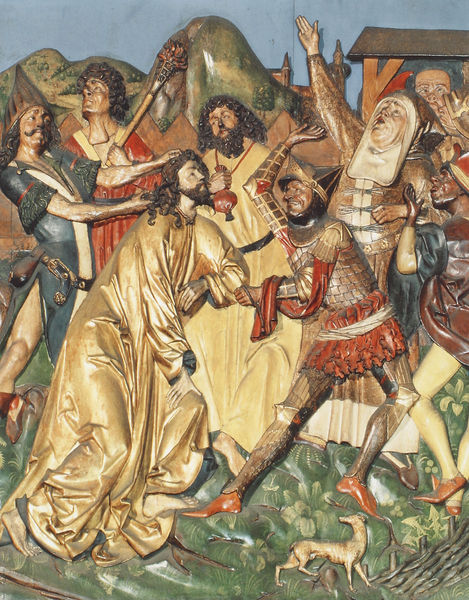
Titel: Krakau, Pfarrkirche Maria Himmelfahrt (Marienkirche), Hochaltar
Künstler: Veit Stoß
Standort: Krakau (Kraków), Marienkirche (EU - PL)
Schlagwörter: berg, blau, gruppe, himmel, kampf, umhang, frauen, gelb, grün, menschen, bunt, grau, holz, männer, gras, haus, hund, rot, tier, bart, bärte, arm, hügel, gewand, gold, garten, relief, holzschnitt, schuhe, berge, kette, figuren, soldaten, kopftuch, freude, lamm, spott, häscher, soldat, helm, ritter, altar, reh, christus, jesus, kreuzigung, mittelalter, segen, stall, grad, mönche, gaukler, jünger, maria, keule, rute, fackel, ziege, spaß, zepter, apostel, passion, altarflügel, kreuztragung, loben, sspiel, lobung